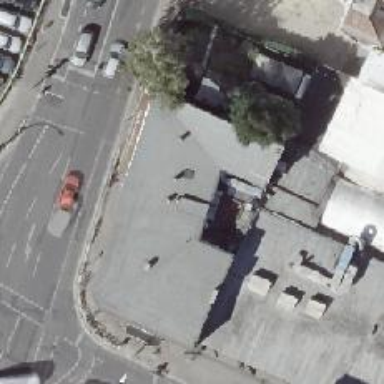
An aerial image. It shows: Lively nightclub.